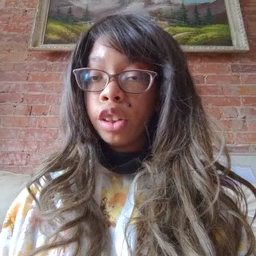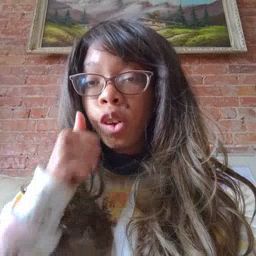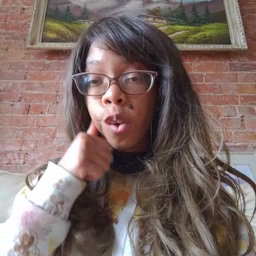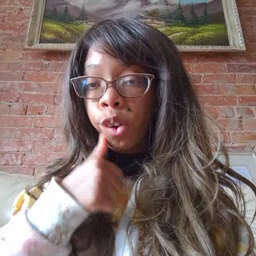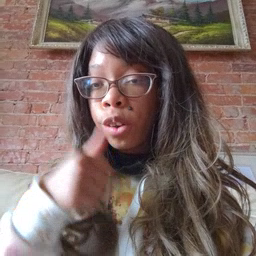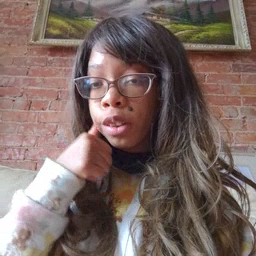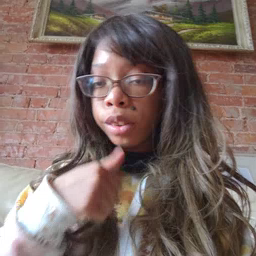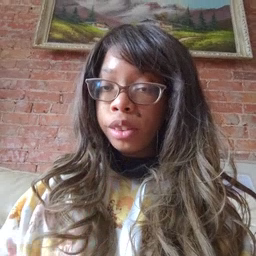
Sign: girl